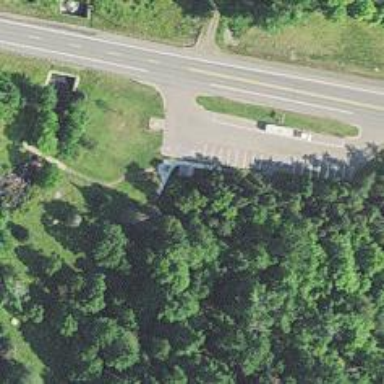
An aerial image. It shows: Rest area on the road.